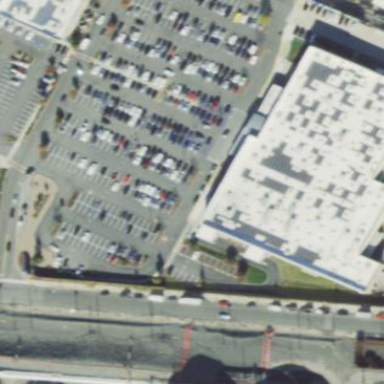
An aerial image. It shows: Retail building housing supermarket.